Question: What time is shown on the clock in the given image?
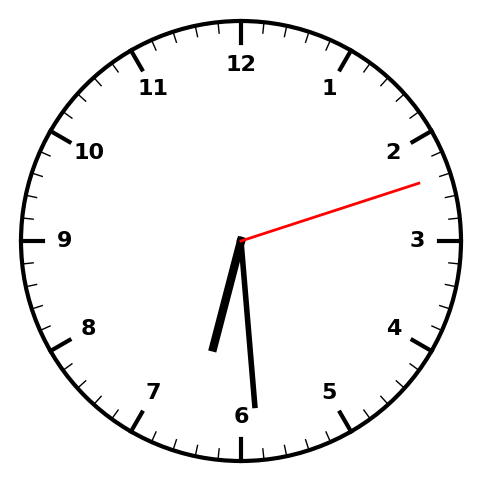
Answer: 06:29:12